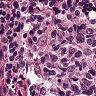
Metastatic tissue present: no